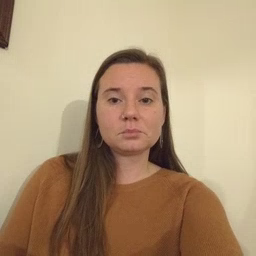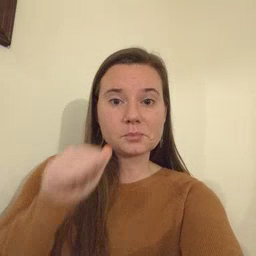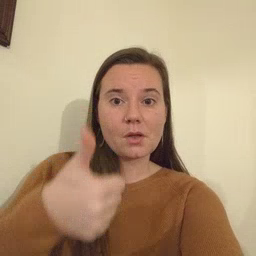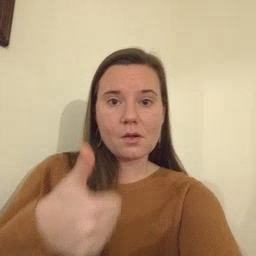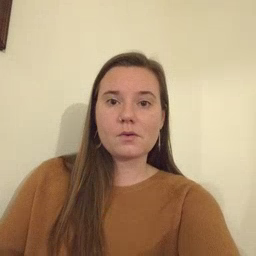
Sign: tomorrow